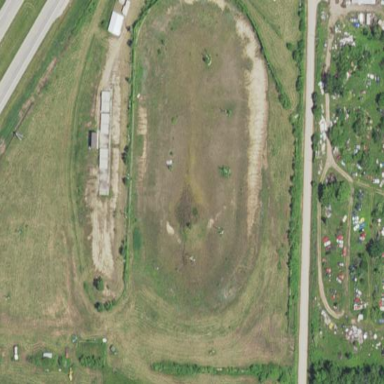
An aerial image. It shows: Raceway road with dirt surface.